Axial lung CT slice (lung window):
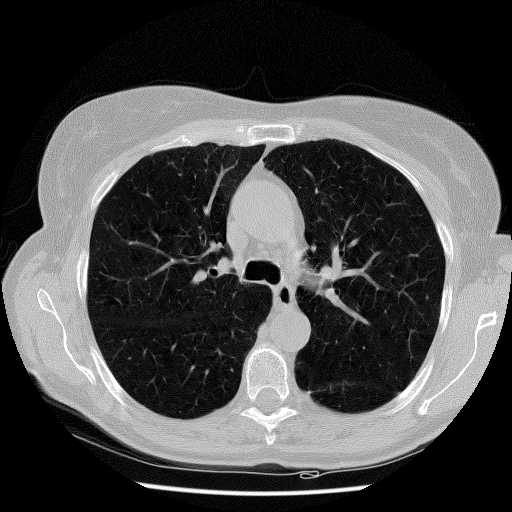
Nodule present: no